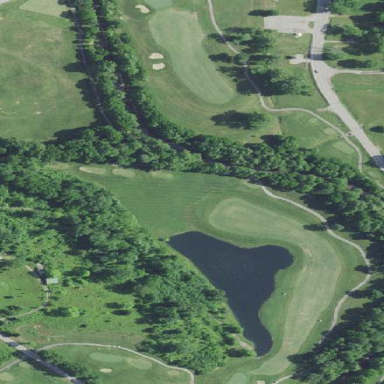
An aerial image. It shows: Golf course surrounded by greenery.